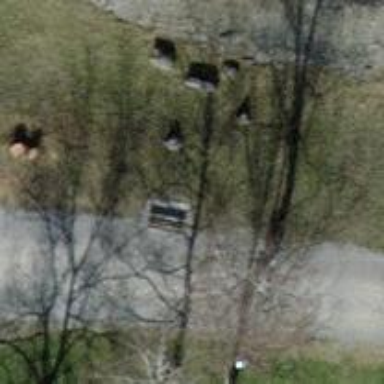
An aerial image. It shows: Brown bench in the vicinity.